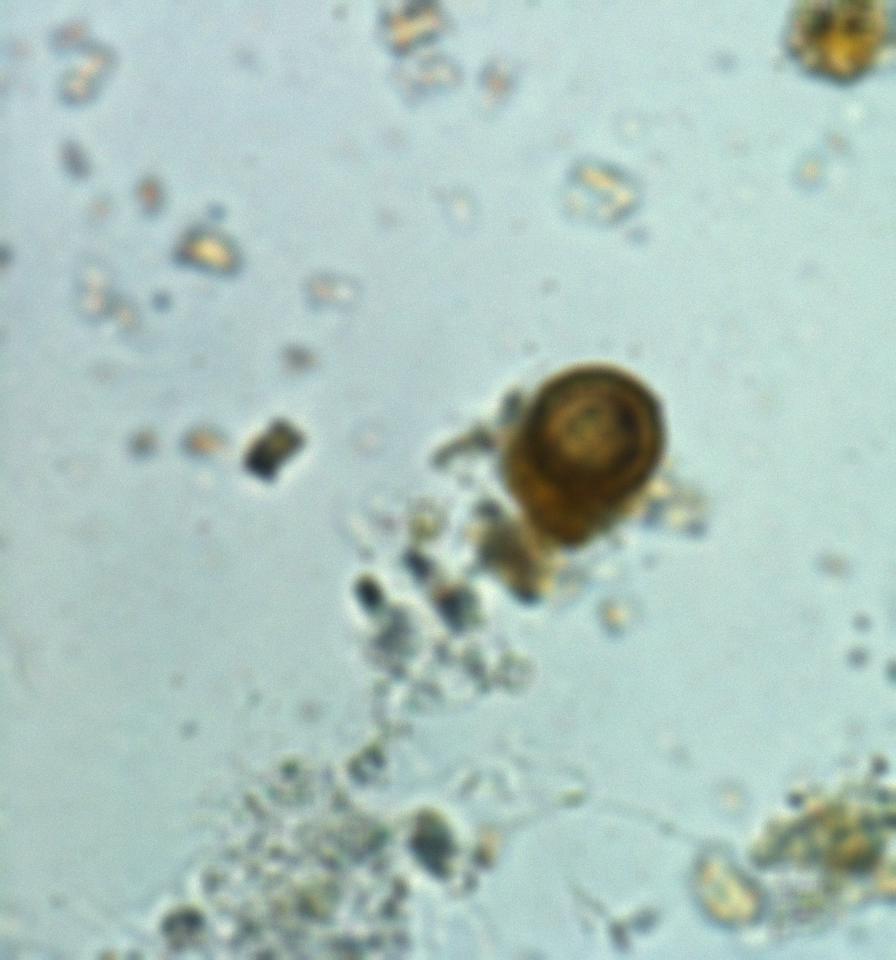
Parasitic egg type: Taenia spp. egg